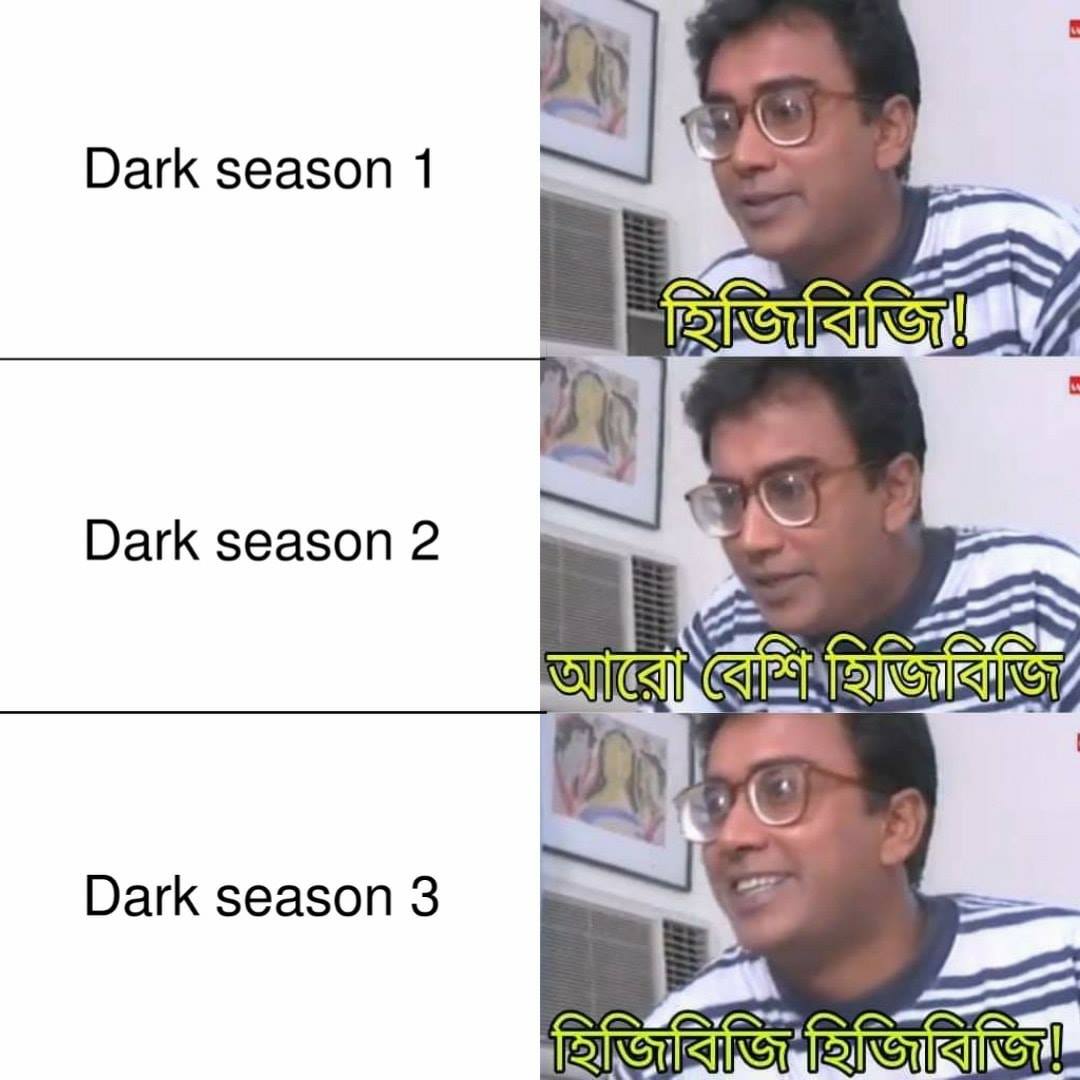
Caption: Dark season 1   হিজিবিজি !    Dark season 2   আরো বেশি হিজিবিজি     Dark season 3   হিজিবিজি হিজিবিজি !
Label: non-hate